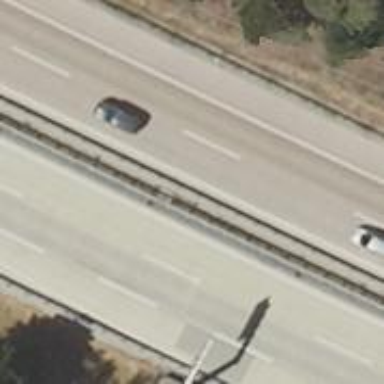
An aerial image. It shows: Asphalt motorway.